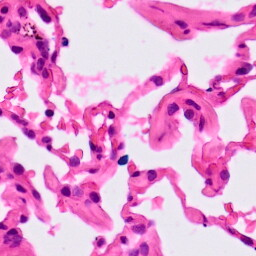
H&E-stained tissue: Lung